Question: I am getting some 'quantum' behaviour from combination of knockout.js and Jquery Mobile UI (Accordion with pagination) I am observing one thing while code does something completely different.
I am looking for a way to evaluate function (check screenshot) in Chrome developer tools, or if you can propose any workaround that would get me $parent.IsExpanded value.

When I am evaluating value in console
'''
ko.contextFor($('.ui-collapsible-content:not(.ui-collapsible-content-collapsed)').contents().filter(function(){
return this.nodeType == 8;
})[0]).$parent.IsExpanded()
'''
I get 'true'
While visually inspecting the code (screenshot) I can see 'If' binding not being evaluated e.g being 'false'
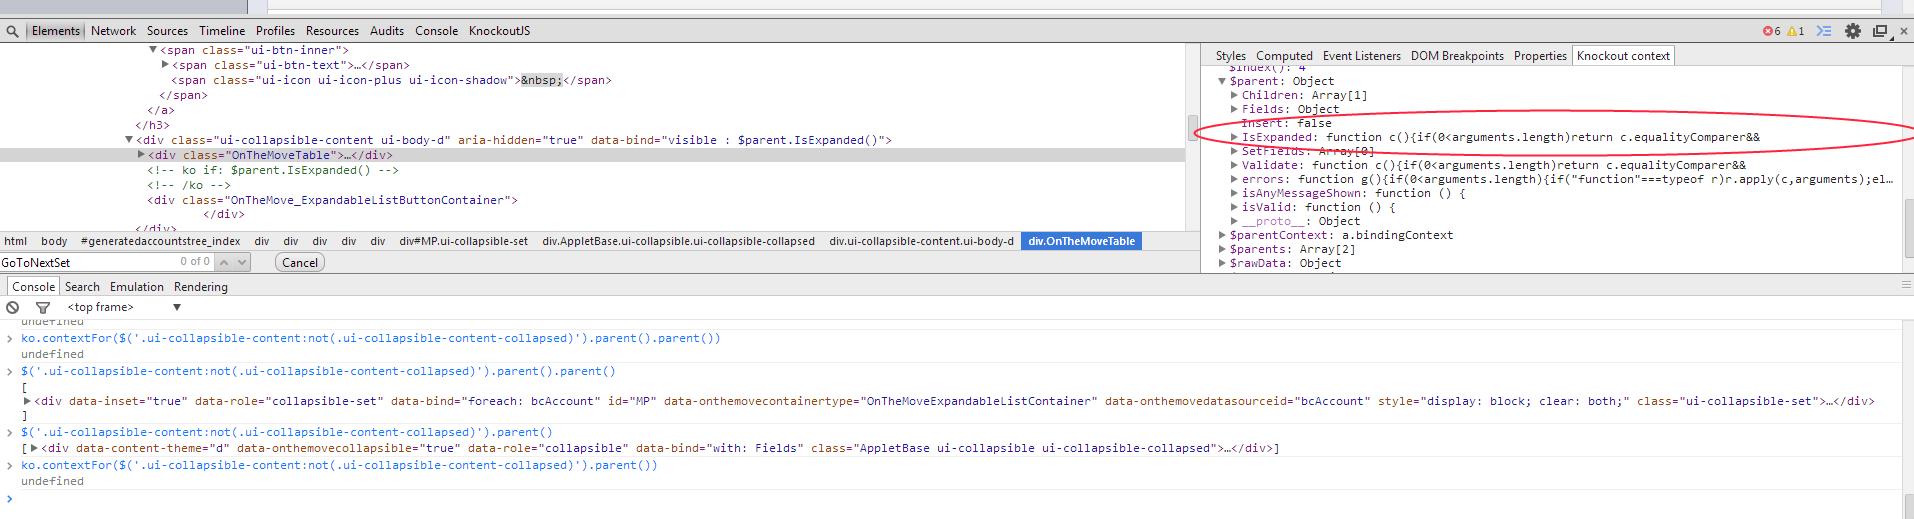
Answer: When I need to do this, I (temporarily) add a global reference to my viewModel, so I can access it in the console:
'''
var myViewModel = new ViewModel();
ko.applyBindings(myViewModel);
window.myViewModel = myViewModel;
'''
Then in Chrome:
'''
myViewModel.IsExpanded()
'''